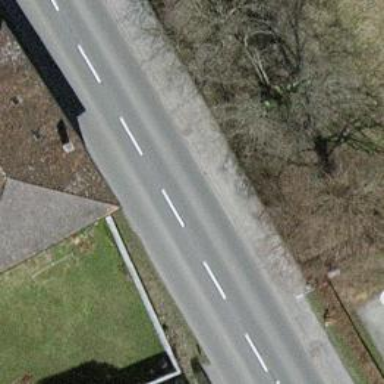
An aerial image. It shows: Secondary road with asphalt surface. The right sidewalk also has asphalt surface.